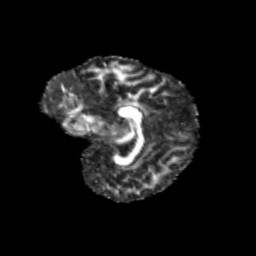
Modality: FA
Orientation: sagittal
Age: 10
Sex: female
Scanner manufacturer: siemens
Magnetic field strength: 3 T
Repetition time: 3.8 s
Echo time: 0.07 s